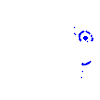
Particle: pion